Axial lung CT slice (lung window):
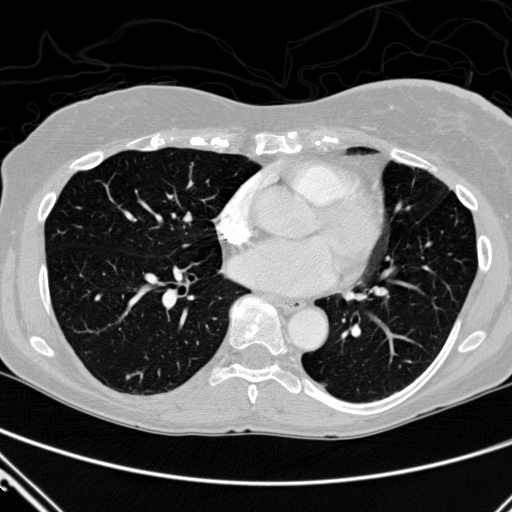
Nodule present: no